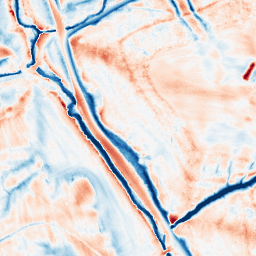
Category: edge_preserving
Decomposition family: guided
Decomposition parameters: radius: 8
eps: 0.001
Upsampling method: bspline
Upsampling parameters: scale: 8
Upsampling scale: 8